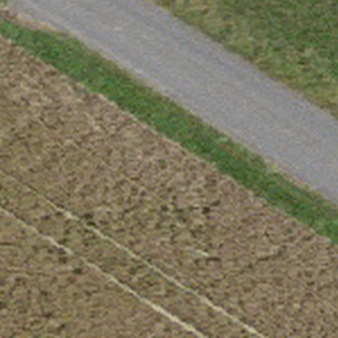
Label: other